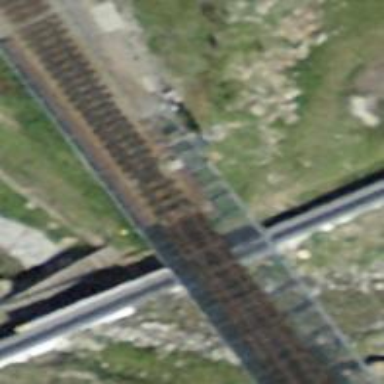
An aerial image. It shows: Narrow-gauge railway bridge with electrified contact line.